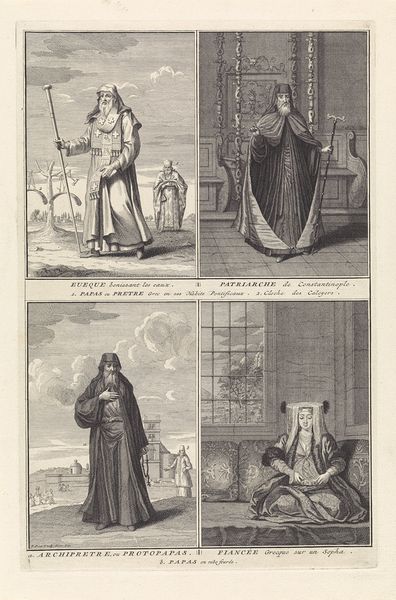
Titel: Geestelijken in de Grieks-orthodoxe kerk
Künstler: Bernard Picart
Standort: Amsterdam
Institution: Rijksmuseum
Schlagwörter: homme, femme, gravure, toge, dessin, baton, hommes, saint, saints, dessins, évêque, toges, gravures, évêques